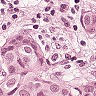
Metastatic tissue present: yes